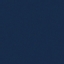
Land use / land cover class: SeaLake